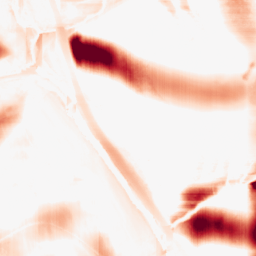
Category: morphological
Decomposition family: morphological_square
Decomposition parameters: operation: opening
size: 50
Upsampling method: cubic_mitchell
Upsampling parameters: scale: 4
Upsampling scale: 4